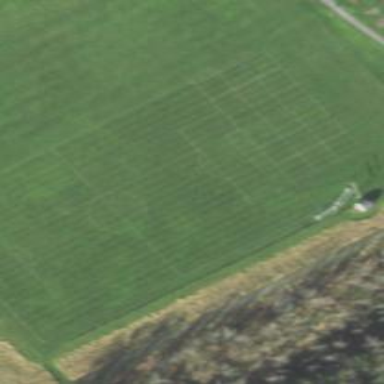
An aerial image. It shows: Soccer pitch for leisureland activities.